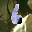
Label: 6